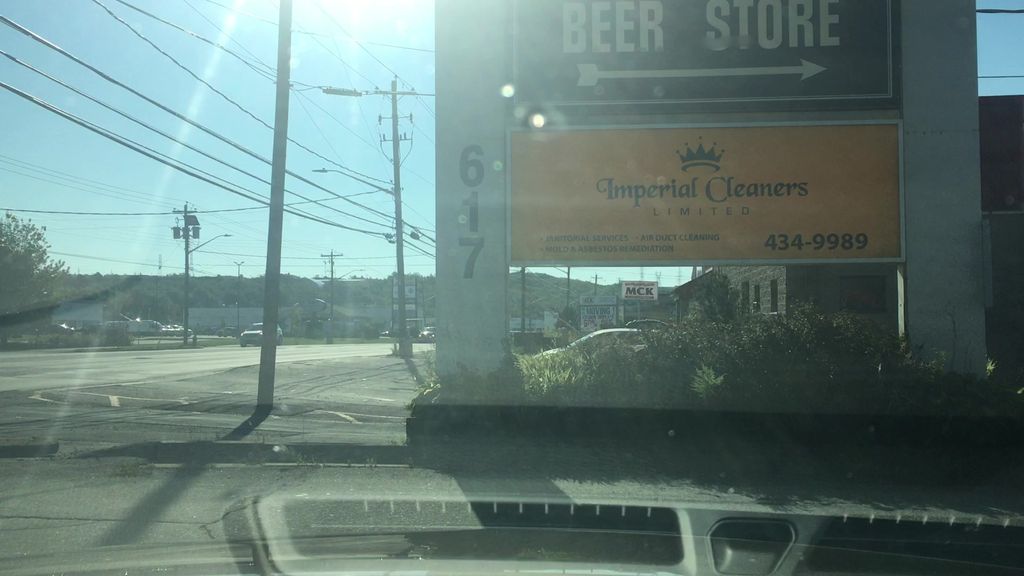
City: halifax